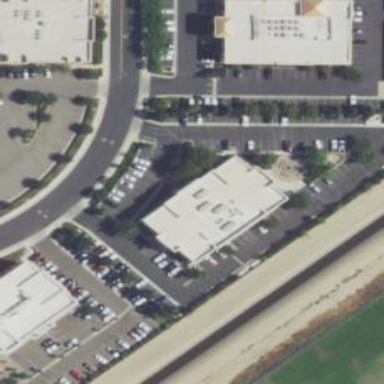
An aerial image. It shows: Commercial building.